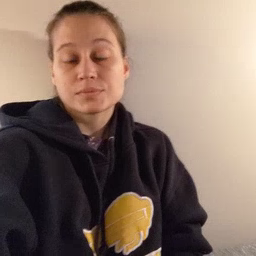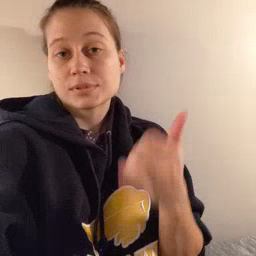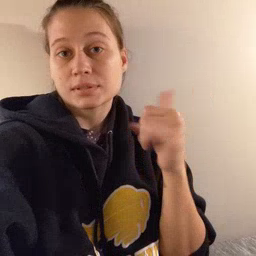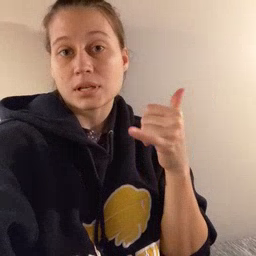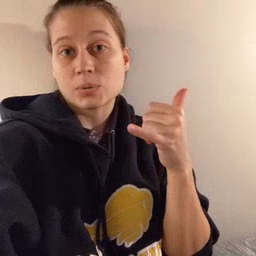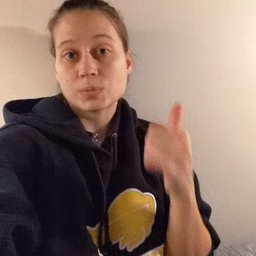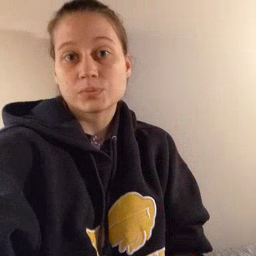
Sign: yellow